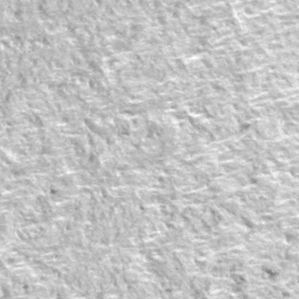
Label: frost